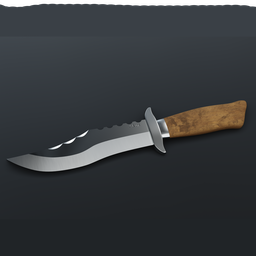
Label: tools